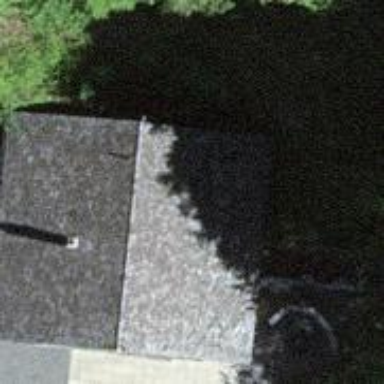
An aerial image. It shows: Detached building.